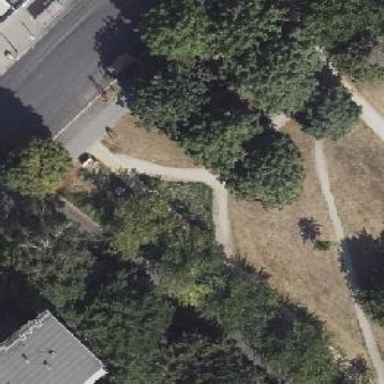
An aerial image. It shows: Deciduous broadleaved tree in park.